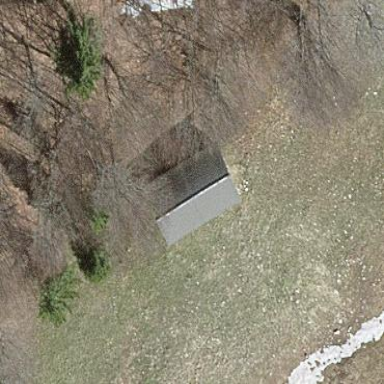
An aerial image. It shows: Hut.